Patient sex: M
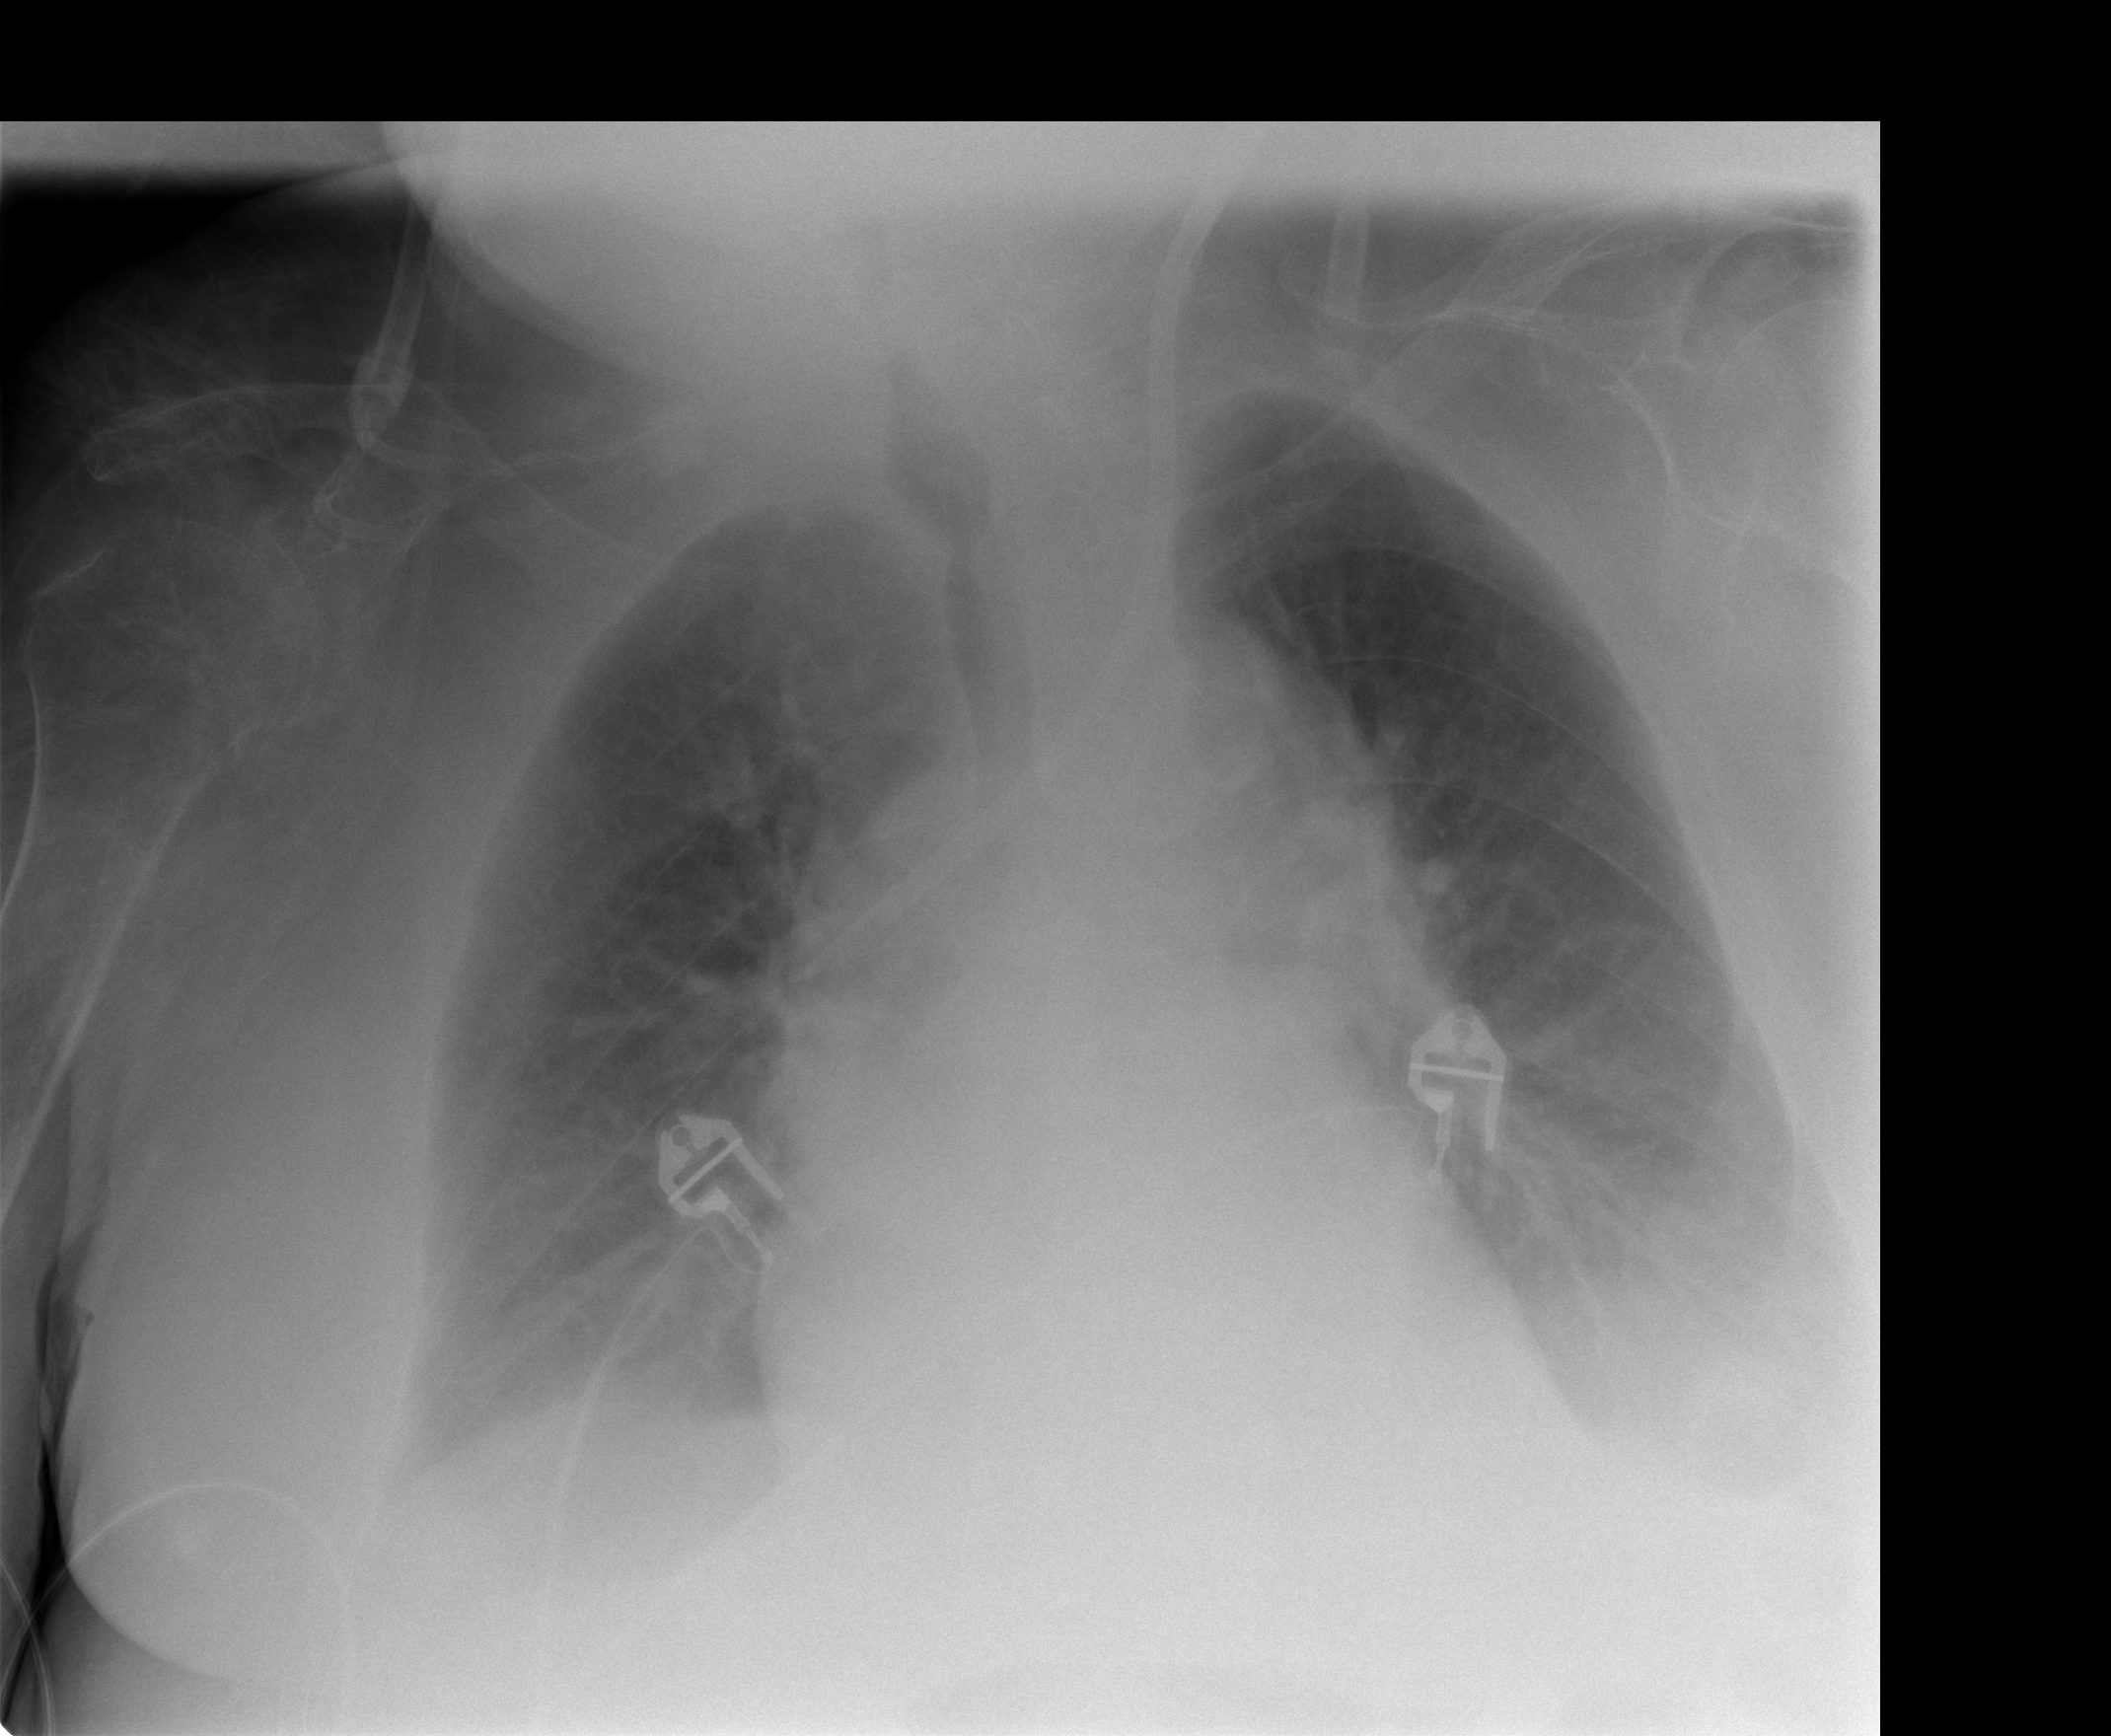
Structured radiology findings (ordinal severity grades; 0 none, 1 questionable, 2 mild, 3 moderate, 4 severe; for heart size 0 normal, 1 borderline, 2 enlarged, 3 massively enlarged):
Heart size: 0
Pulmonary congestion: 0
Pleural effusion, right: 2
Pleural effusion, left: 2
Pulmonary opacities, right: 0
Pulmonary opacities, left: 0
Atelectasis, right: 2
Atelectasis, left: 2